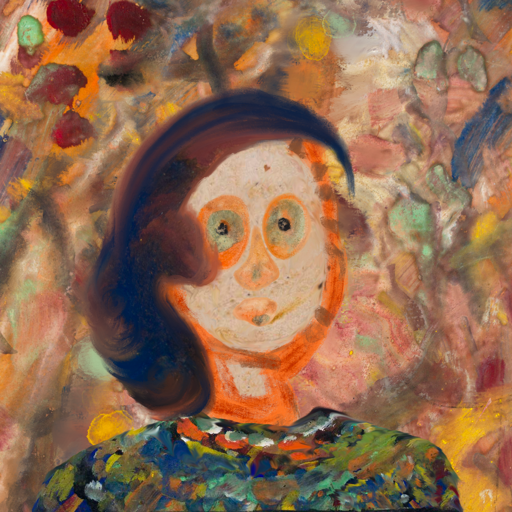
Background: Mother_And_Son_Mother, Head And Neck Front: Rupkatha, Face Front: Childish, Bust: An_Impression, Hair Front: Mother_And_Son_Son, Head Accessory: Blank, Second Necklace: Blank, Necklace: Blank, Baby: Blank